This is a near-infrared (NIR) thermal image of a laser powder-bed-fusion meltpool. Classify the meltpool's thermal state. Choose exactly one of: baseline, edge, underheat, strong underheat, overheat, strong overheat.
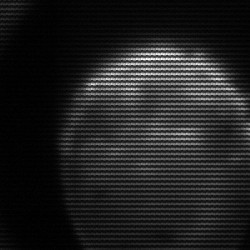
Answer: edge